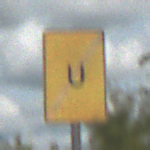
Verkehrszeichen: EndeUmleitung
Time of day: Midday
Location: Outdoor (Suburban)
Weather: PartlyCloudy
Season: Summer
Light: Natural